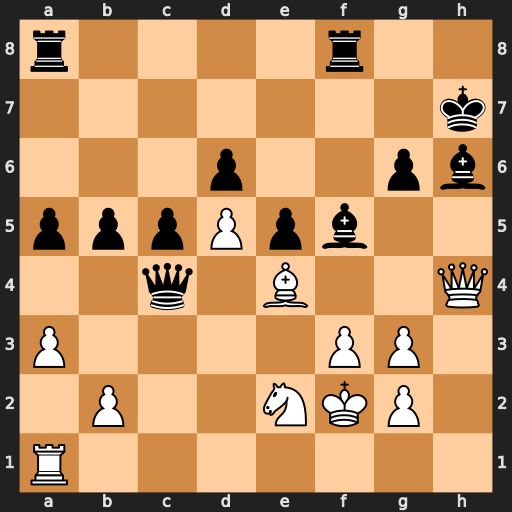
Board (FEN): r4r2/7k/3p2pb/pppPpb2/2q1B2Q/P4PP1/1P2NKP1/R7
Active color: w
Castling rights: -
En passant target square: -
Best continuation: Rh1 Kg7 Qxh6+